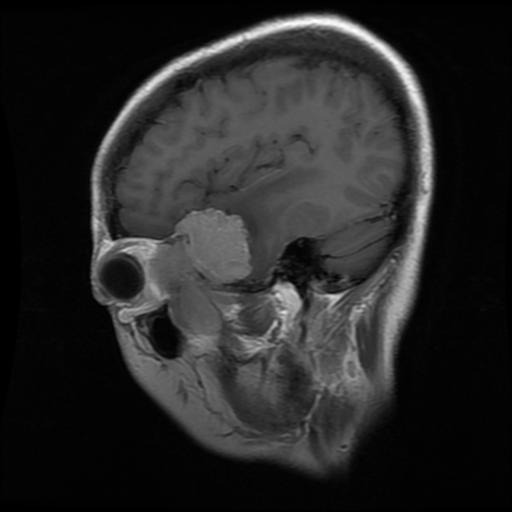
Label: meningioma